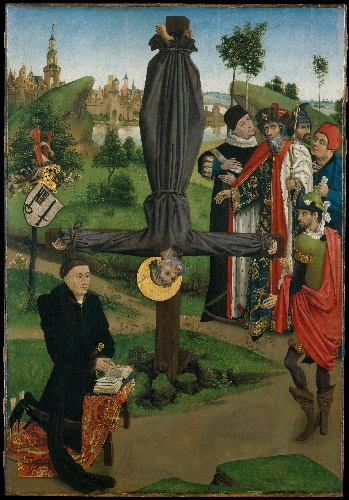
Title: The Crucifixion of Saint Peter with a Donor; The Legend of Saint Anthony Abbot with a Donor;  The Annunciation
Artist: Northern French Painter
Artist bio: ca. 1450
Object type: Painting, wings of an altarpiece
Classification: Paintings
Medium: Oil on wood
Dimensions: Each 45 x 31 in. (114.3 x 78.7 cm)
Department: European Paintings
Credit line: The Friedsam Collection, Bequest of Michael Friedsam, 1931
Accession year: 1932
Repository: Metropolitan Museum of Art, New York, NY
Tags: Women|Camels|Men|Saint Peter|Crucifixion|Angels